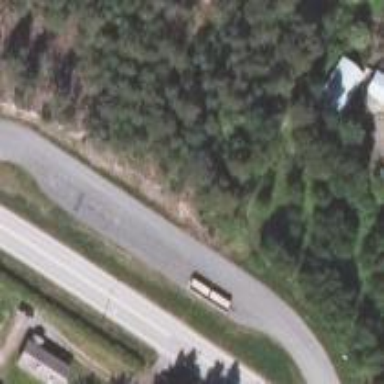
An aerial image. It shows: Rest area on the road.